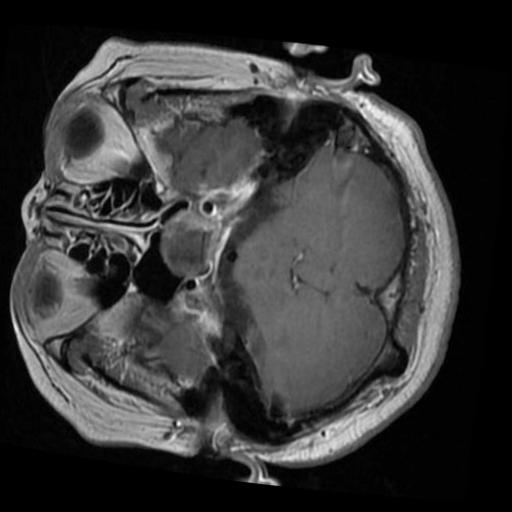
Label: brain_tumor